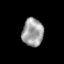
Tissue: prostate
Cell type: Endothelial cells
Senescence score: 0.3427
Nuclear area (px): 582
Mean DAPI intensity: 158.699